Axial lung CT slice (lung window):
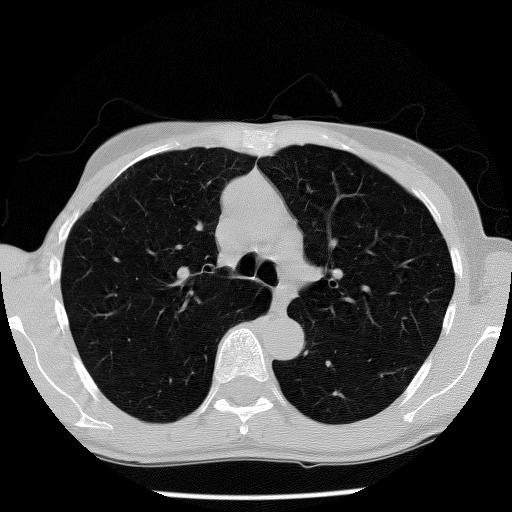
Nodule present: no